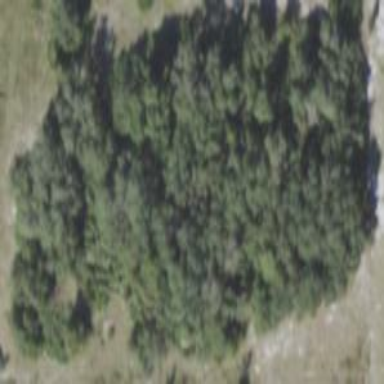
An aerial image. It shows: Mixed woodland area with various types of leaves.